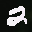
Label: 2